Interaction volume radius: 5 \u00c5
Interaction volume height: 50 \u00c5
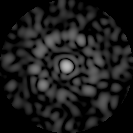
Disorder parameter: 0.7901